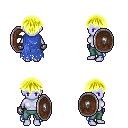
a pixel art fantasy rpg character, female body template, dark elf, purple skin, blue tattered cape, teal pants, gold short bangs hairstyle, metal gloves, shield, four views (front, back, left, right), 2x2 character sprite sheet, small pixel art, hard edges, no anti-aliasing